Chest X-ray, PA view. Patient: 60 years old, sex M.
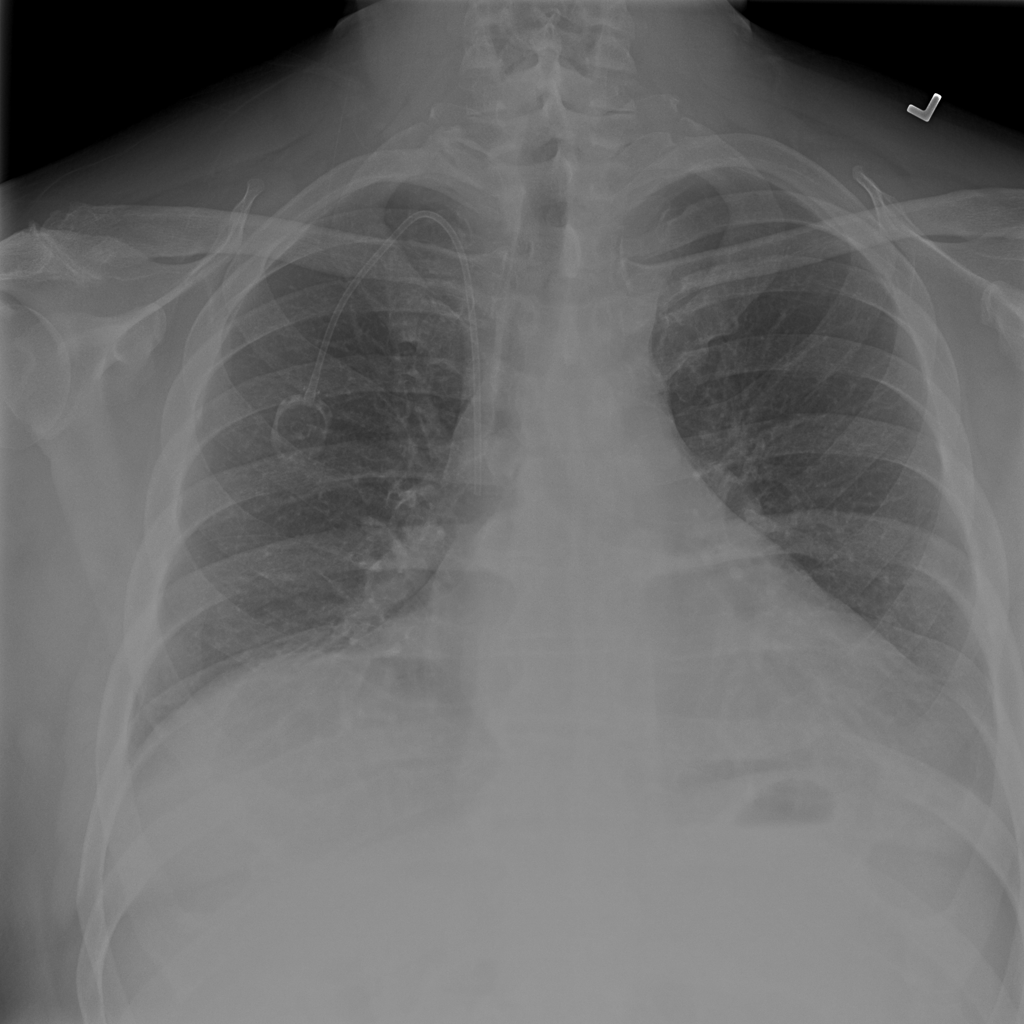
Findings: No Finding